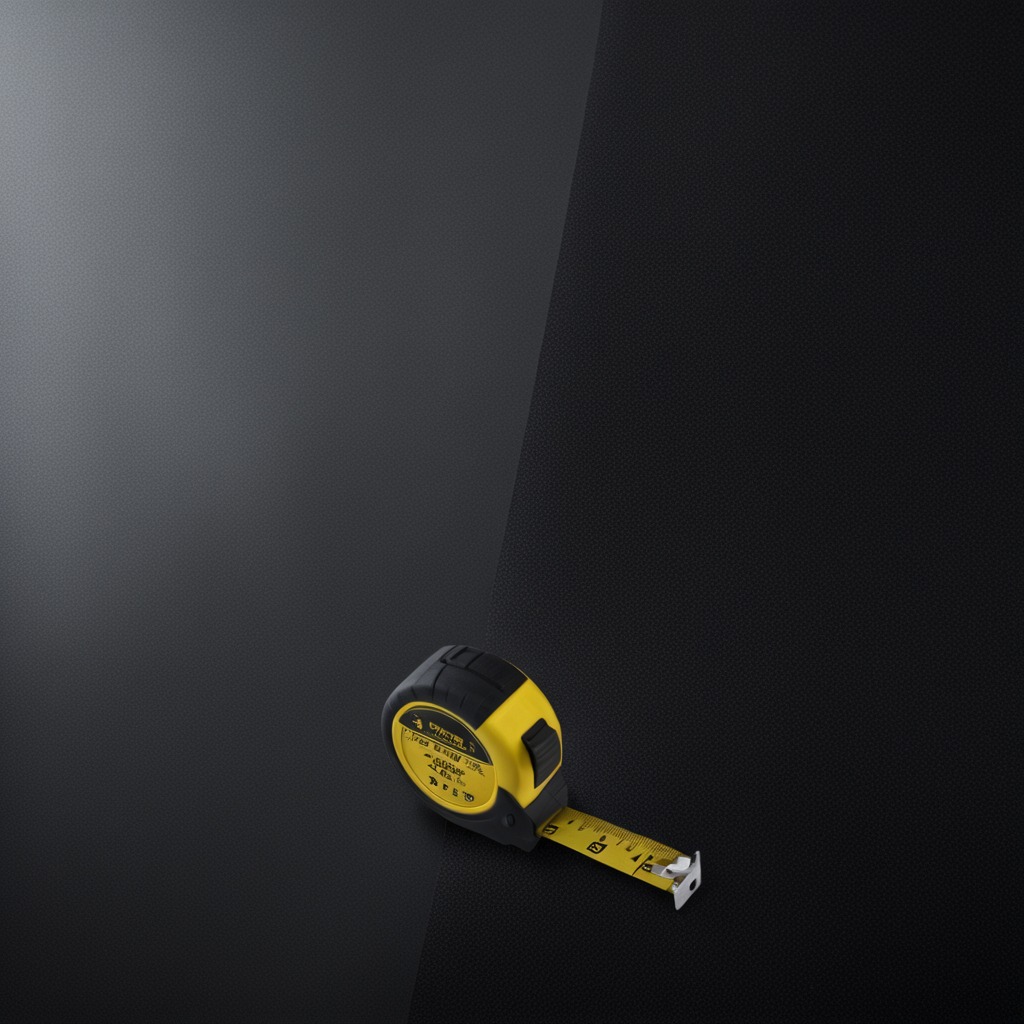
A measuring tape lies on the clean granite tabletop covered with a black rubber mat inside a workshop under bright overhead lighting crisp shadows high clarity worn but beneath the mat